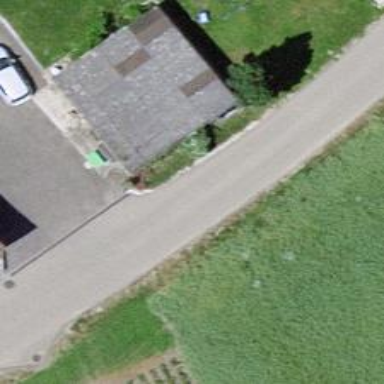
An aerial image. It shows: Garage building.